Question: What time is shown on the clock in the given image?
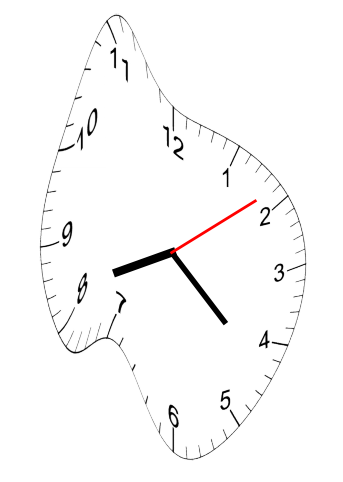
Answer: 08:22:09